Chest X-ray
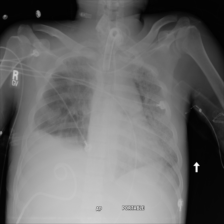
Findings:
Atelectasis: negative
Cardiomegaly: negative
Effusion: negative
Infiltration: negative
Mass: negative
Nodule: negative
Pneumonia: negative
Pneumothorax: negative
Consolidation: positive
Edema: negative
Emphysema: negative
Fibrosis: negative
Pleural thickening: negative
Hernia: negative